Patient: sex M, age 69
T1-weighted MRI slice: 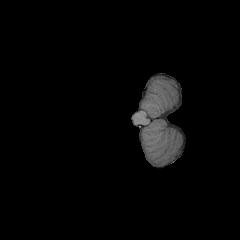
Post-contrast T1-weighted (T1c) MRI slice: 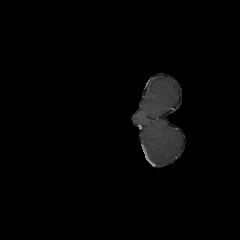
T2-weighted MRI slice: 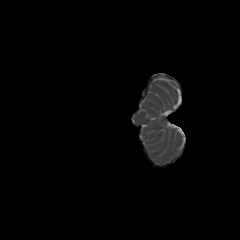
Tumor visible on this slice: no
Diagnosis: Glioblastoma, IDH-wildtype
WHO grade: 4